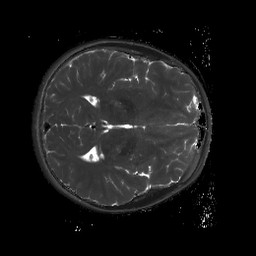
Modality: T2map
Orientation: axial
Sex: male
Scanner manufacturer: siemens
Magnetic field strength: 3 T
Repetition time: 4 s